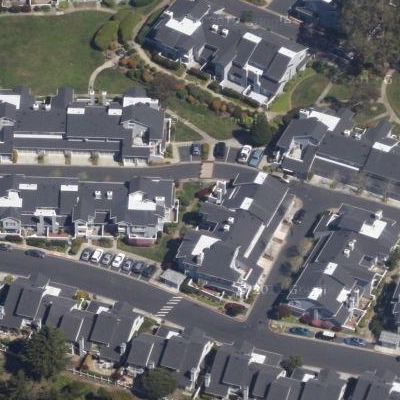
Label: fResident